Question: First of all i have to those categoryIDs
'''
1-whos parentcategoryID only appears one
2-ParentCategoryID is not zero
3-IsProduct =0
'''

in above picture only 4 'categoryId' satisfy all these three conditions.
Now i have to update those categories who parent is 4 with ParentCategoryID in my case is 2.
i can do this for single row but if there are multiple 'categoryId' who satisfy these three conditions then i have to make a loop for this or i can do this with ';with cte' but i not getting how to write code for this ?
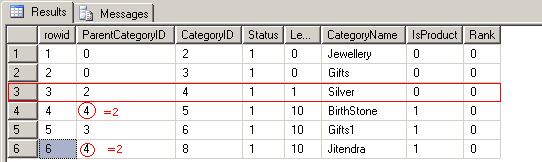
Answer: Unless I have miss understood what you are asking I think the below will perform the update required. In the data you have given this would update rows 4 & 6. I have tried to comment the where clause in the subquery to match the criteria you listed.
'''
UPDATE yourTable
SET ParentCategoryID = upd.CategoryID
FROM yourTable tab
INNER JOIN
( SELECT CategoryID, tab.ParentCategoryID
FROM yourTable tab
LEFT JOIN
( SELECT ParentCategoryID
FROM yourTable
GROUP BY ParentCategoryID
HAVING COUNT(*) > 1
) dupe
ON dupe.ParentCategoryID = tab.ParentCategoryID
WHERE dupe.ParentCategoryID IS NULL -- 1. PARENT ID DOES NOT EXIST MORE THAN ONCE
AND tab.ParentCategoryID != 0 -- 2. PARENT ID IS NOT 0
AND IsProduct = 0 -- 3. ISPRODUCT = 0
GROUP BY CategoryID, tab.ParentCategoryID
) upd
ON upd.CategoryID = tab.ParentCategoryID
'''